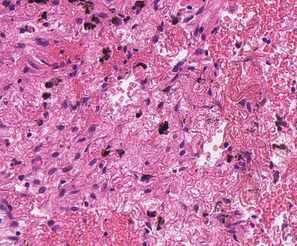
Tumor epithelial tissue: no
Tumor-associated stroma tissue: yes
Normal tissue: no